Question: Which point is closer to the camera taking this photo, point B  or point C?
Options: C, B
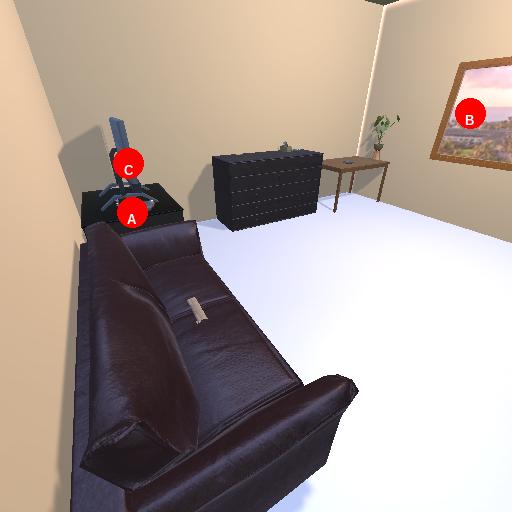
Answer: C